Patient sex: M
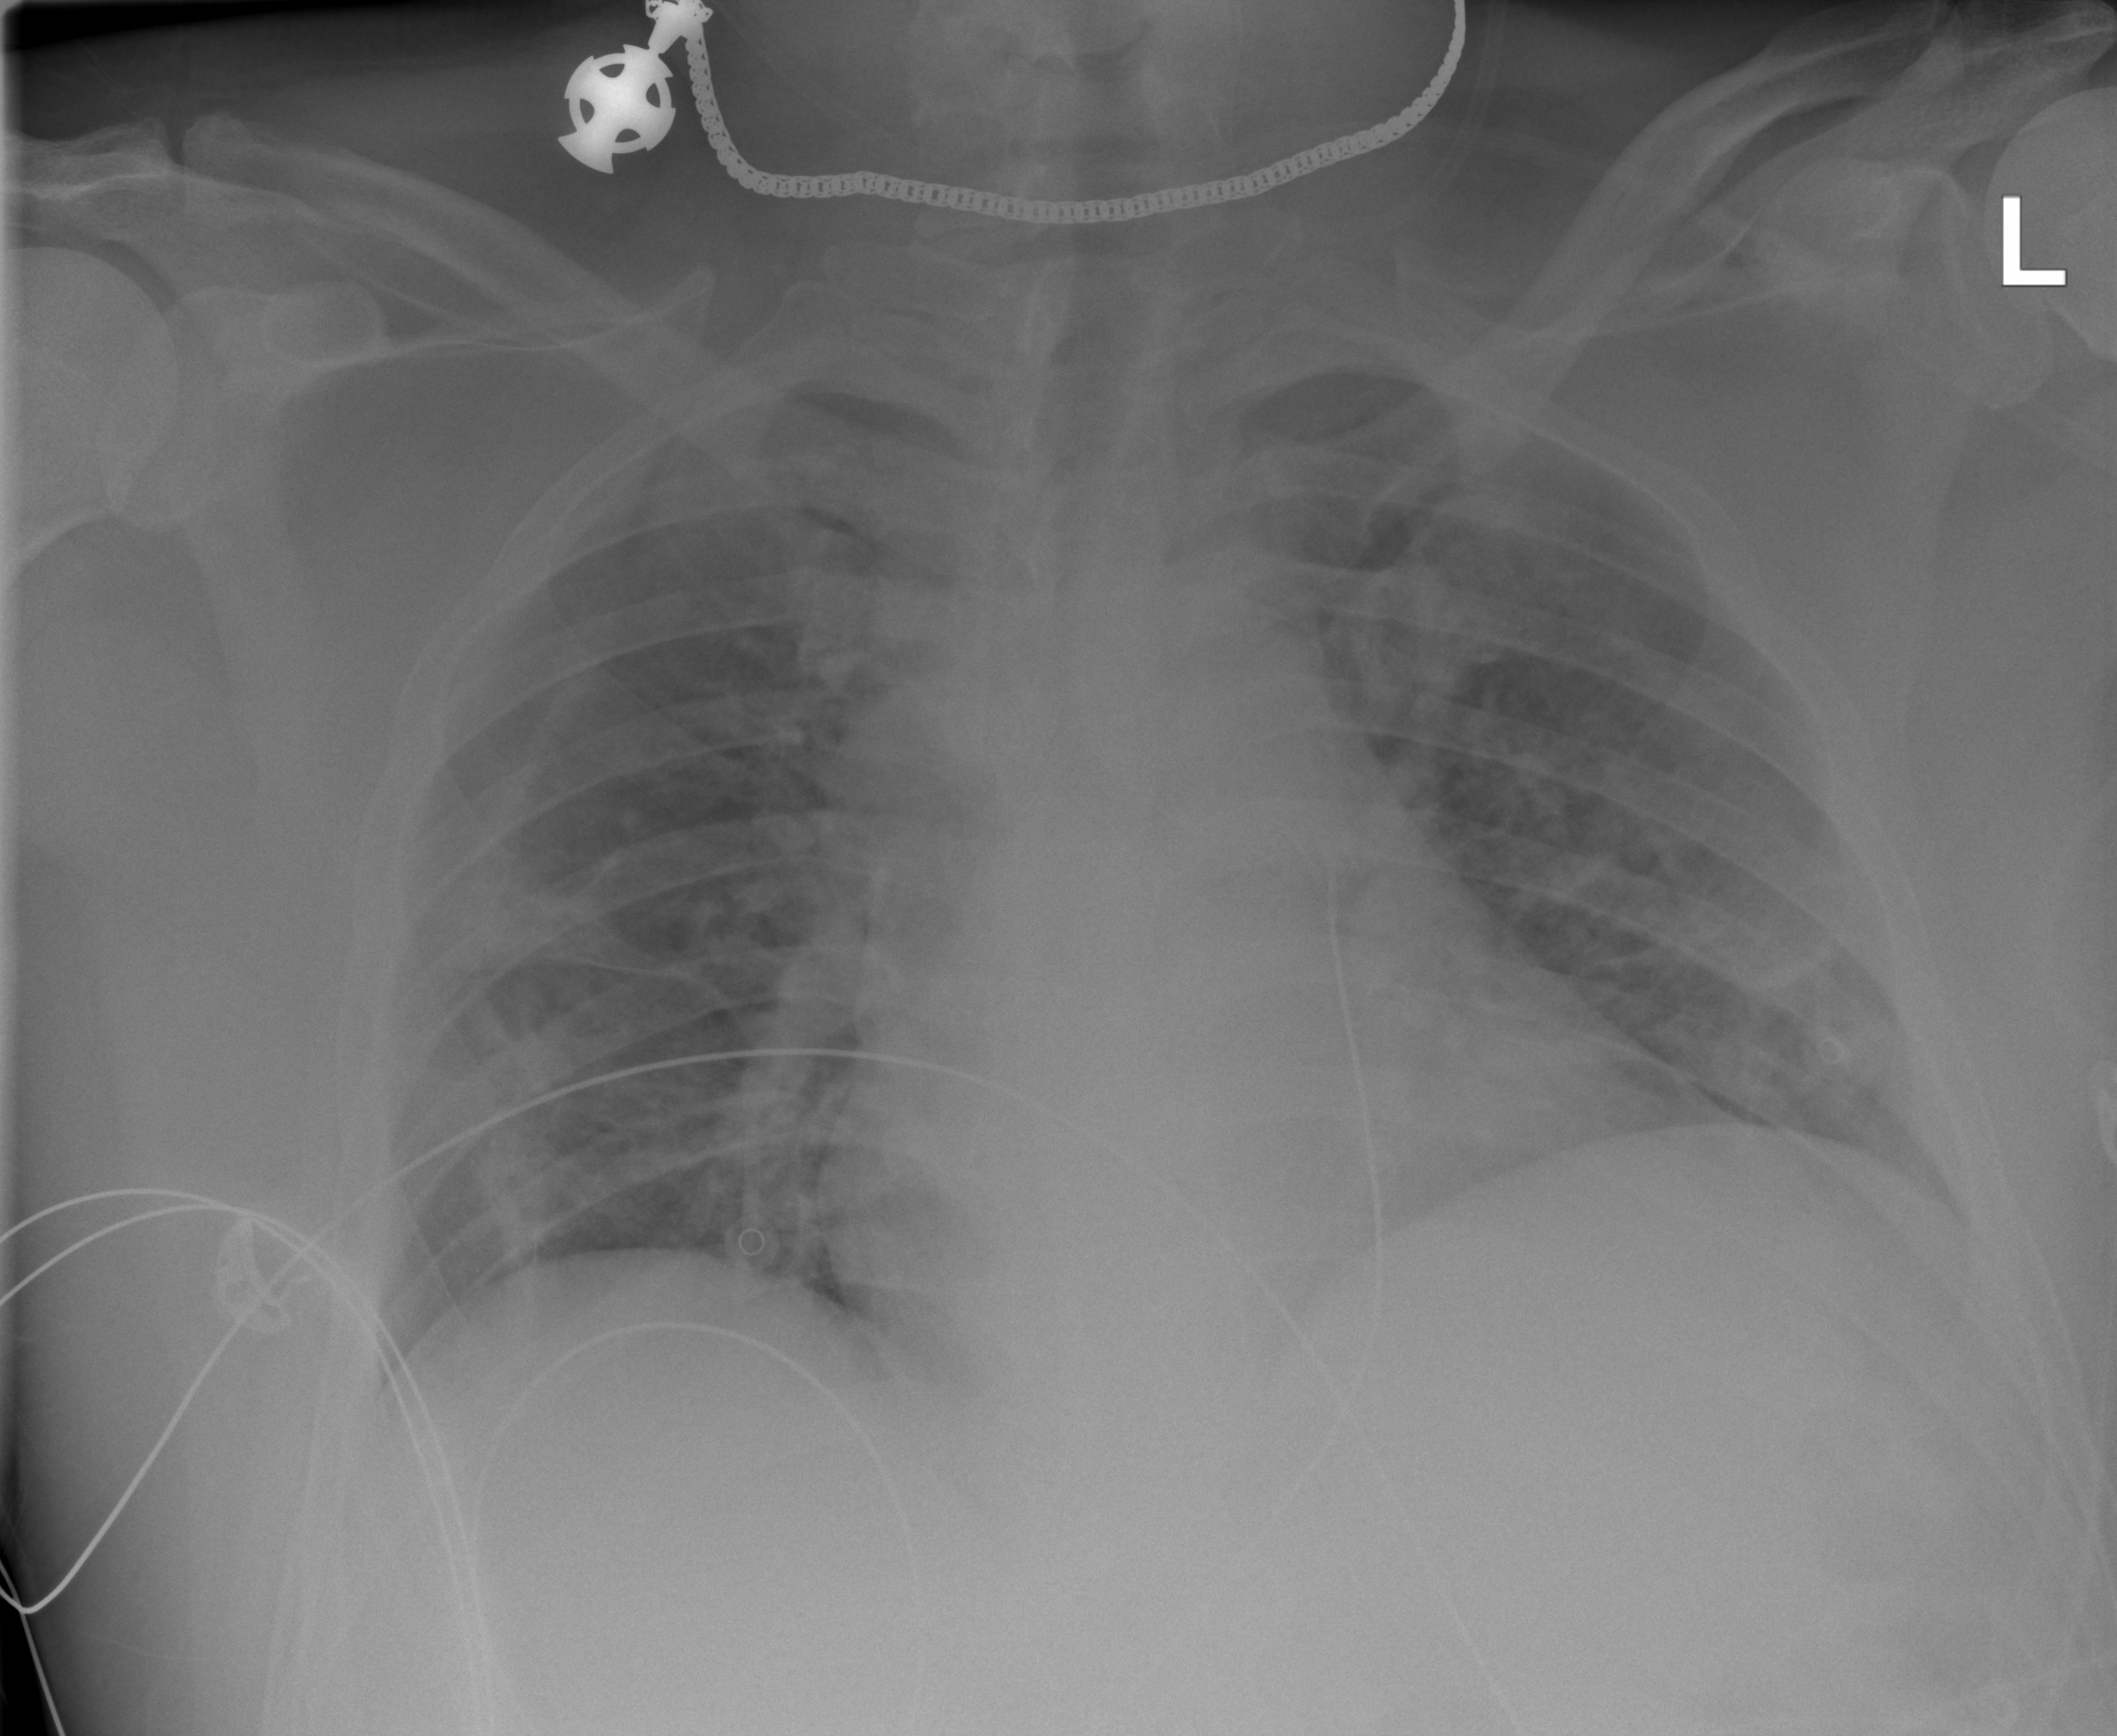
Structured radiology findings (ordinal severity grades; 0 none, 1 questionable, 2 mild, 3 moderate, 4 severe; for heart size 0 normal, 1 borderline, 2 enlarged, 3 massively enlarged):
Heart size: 1
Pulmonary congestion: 0
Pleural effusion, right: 0
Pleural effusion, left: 0
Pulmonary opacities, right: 0
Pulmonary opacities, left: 0
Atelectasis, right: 2
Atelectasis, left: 2